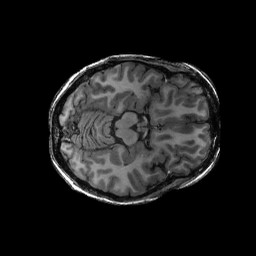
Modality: T1w
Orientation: axial
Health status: ill
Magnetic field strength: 3 T